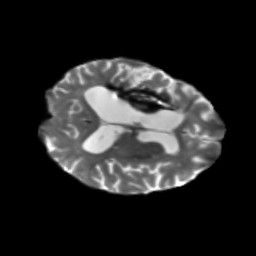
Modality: T2w
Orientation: axial
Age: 53
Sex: female
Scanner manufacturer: siemens
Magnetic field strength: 3 T
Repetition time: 5.25 s
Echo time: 0.08 s